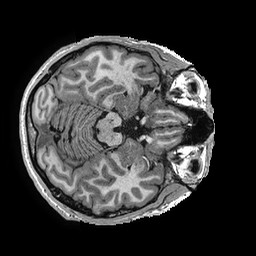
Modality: T1w
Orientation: axial
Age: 31
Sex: male
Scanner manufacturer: ge
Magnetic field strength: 3 T
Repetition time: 0.006952 s
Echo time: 0.00292 s